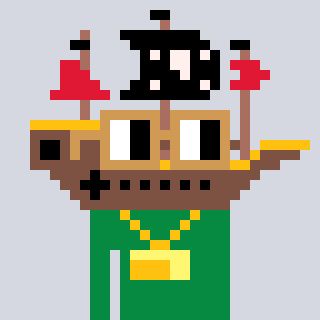
a pixel art character with square brown glasses, a pirateship-shaped head and a green-colored body on a cool background